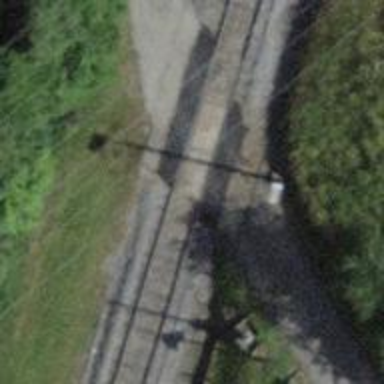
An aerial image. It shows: Bridge with single railway track electrified by contact line.